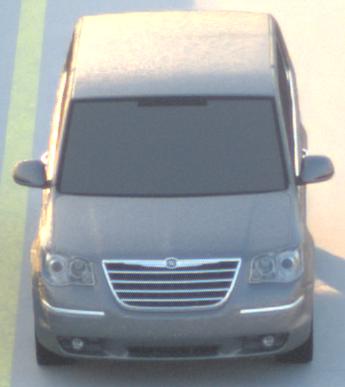
Make: Chrysler
Model: Grand Voyager 3.8
Detailed model: Grand Voyager
Model produced from: 2008/03
Model produced until: 2010/12
Doors: 5
Color: gray
Road condition: dry road
Daytime: sunrise or sunset
Contrast: medium contrast